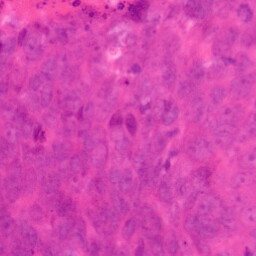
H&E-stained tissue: Colon